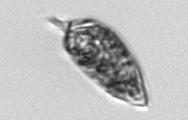
Label: Prorocentrum_micans